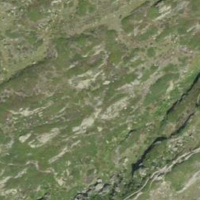
EUNIS habitat code: 25
Species observed at this site:
Vaccinium myrtillus